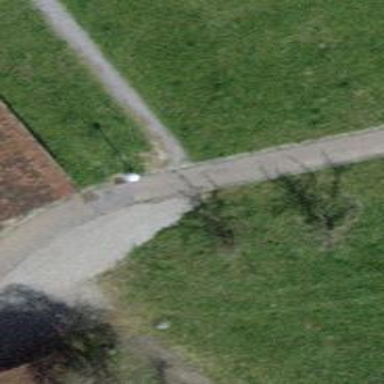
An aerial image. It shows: Gravel footway.